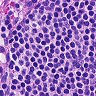
Metastatic tissue present: no